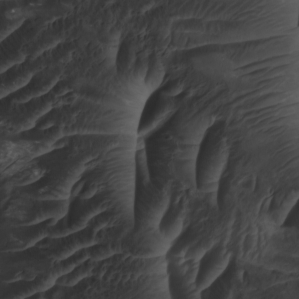
Label: non_frost